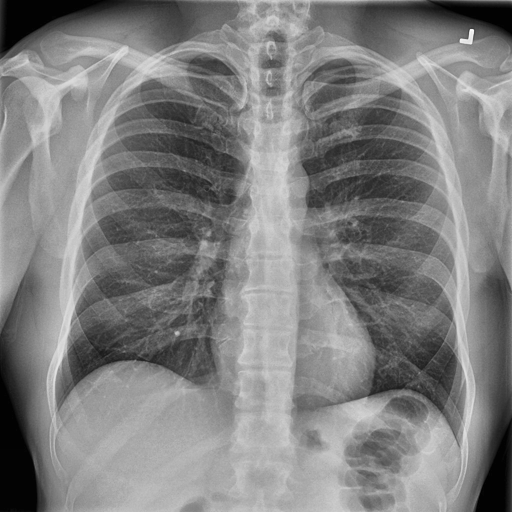
Finding: NORMAL